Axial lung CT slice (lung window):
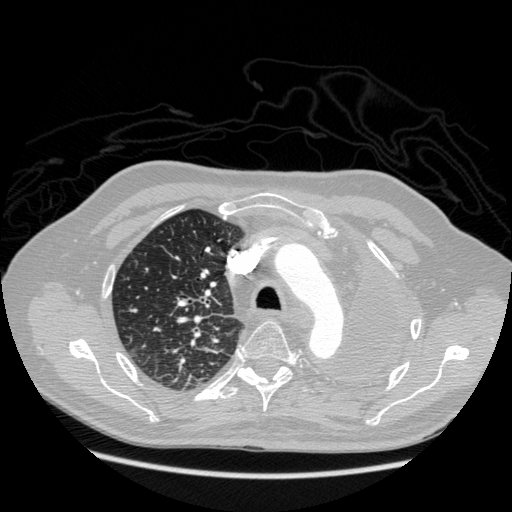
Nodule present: no